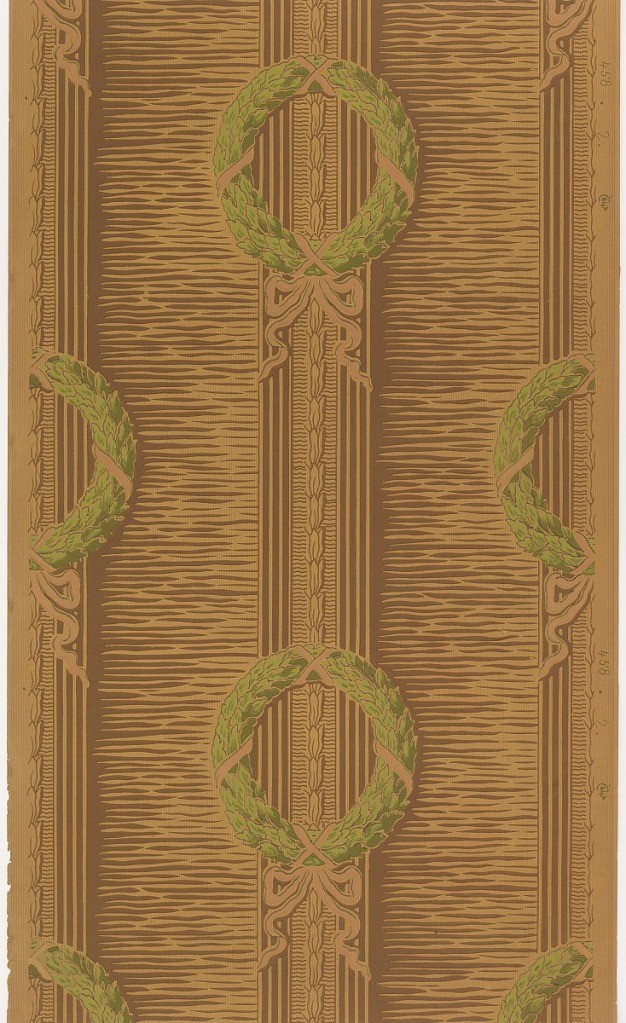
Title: Sidewall
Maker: Cresswell & Washburn Ltd, Philadelphia, Pennsylvania, 1880 - 1900
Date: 1905–1915
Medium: Machine-printed paper
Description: Light and dark brown wood-like ground with green wreaths and light brown ribbons.